Question: I get the error "The device is not ready" when I open visual studio, and also when I try to interact with TFS (check in, get latest, etc.)

I have tried the following to correct the issue with no luck in resolving it:
- - -
What device is not ready? How can I make it ready or otherwise correct this error? I'd prefer to not reinstall my OS, but I will if I need to.
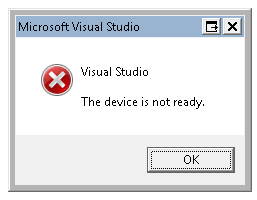
Answer: This is (mostly) caused when the location your workspace is pointed to is no longer available.
All you need to do is reset the workspace
(
- - - -
)